Question:
'''
String[] i2ColumnNames = {"Sr. No."
"Head ID",
"Name",
"Category",
"Financial Year",
"Debit",
"Credit"};
'''
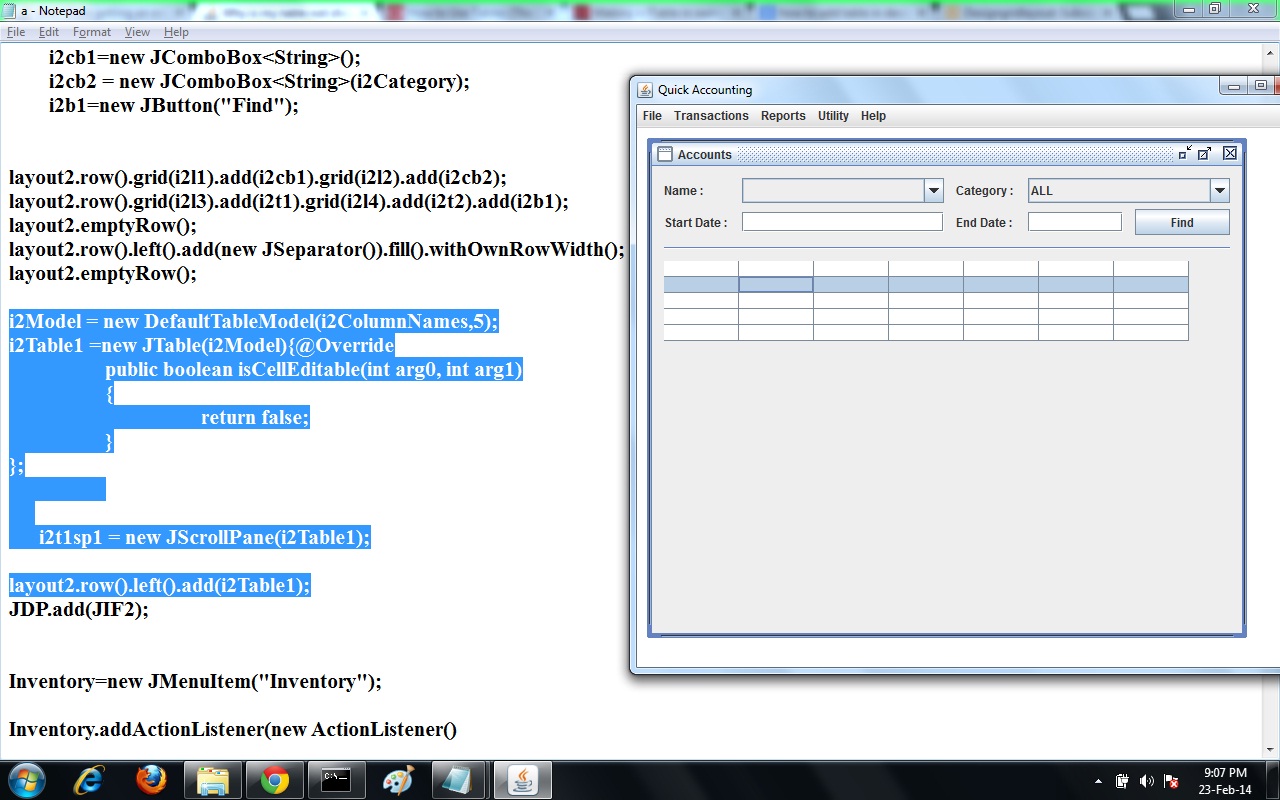
Answer: Here:
'''
i2t1sp1 = new JScrollPane(i2Table1);
layout.row().left().add(i2Table1);
'''
You need to replace this line:
'''
layout.row().left().add(i2Table1);
'''
by this one:
'''
layout.row().left().add(i2t1sp1);
'''
You're not adding the scroll pane but the table directly to the <URL>.
### Off topic
Always follow <URL>. Variables must have meaningful names.